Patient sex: F
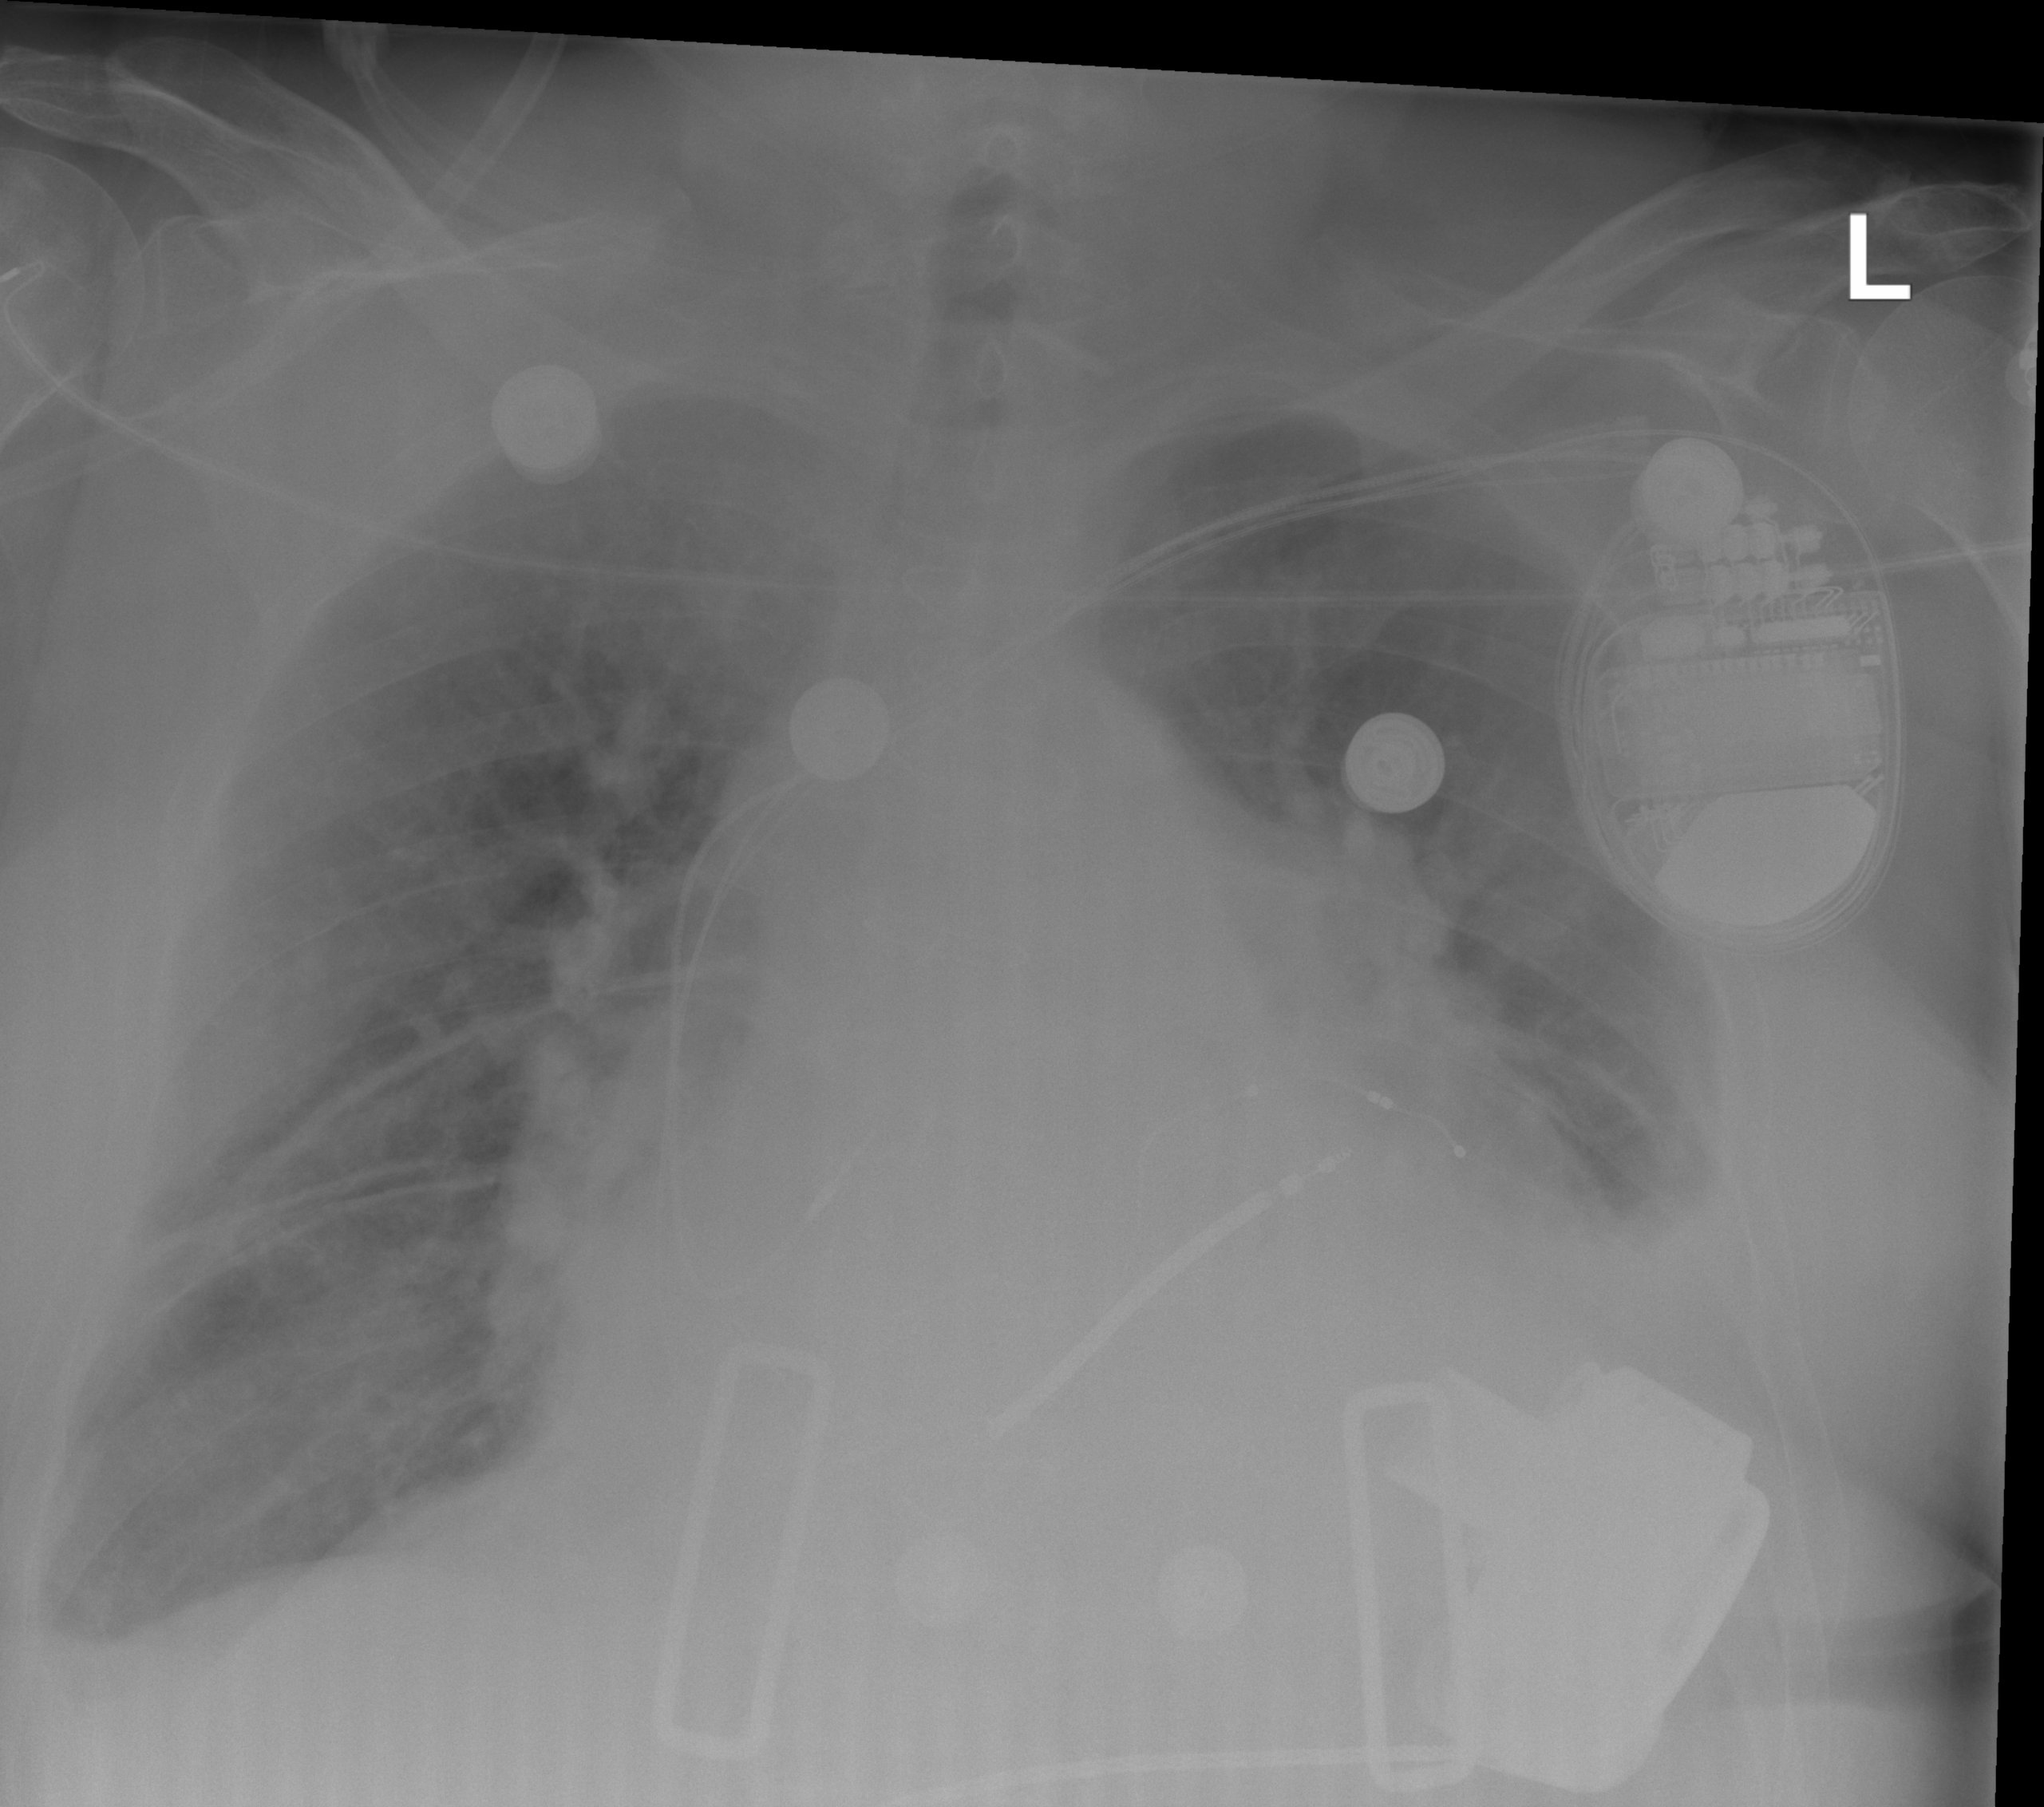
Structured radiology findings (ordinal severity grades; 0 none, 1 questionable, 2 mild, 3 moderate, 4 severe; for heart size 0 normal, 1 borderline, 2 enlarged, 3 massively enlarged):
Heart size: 3
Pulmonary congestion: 3
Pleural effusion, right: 2
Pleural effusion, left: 2
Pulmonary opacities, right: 0
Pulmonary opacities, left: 0
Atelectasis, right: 2
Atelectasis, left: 2